Question: I'm using Orchard CMS v1.8.x. We've added the FlexSlider module and to make it link to specific areas of our site, we've added a field called "Slide Link" to the FlexSliderPart object.

Now, that all works pretty neat. But I have absolutely no idea how to reference this new field on the front-end. The FlexSliderWidgetViewModel only contains fields for Title and ImagePath. I have no idea how to retrieve the SlideLink (and SubTitle) field:
'''
namespace Tekno.FlexSlider.ViewModels
{
public class FlexSliderWidgetViewModel
{
public string Title { get; set; }
public string ImagePath { get; set; }
}
}
'''
And my View:
'''
@using Tekno.FlexSlider.ViewModels
@{
Style.Require("FlexSlider");
Script.Require("FlexSlider");
var items = (IEnumerable<FlexSliderWidgetViewModel>)Model.SlideItems;
}
<div class="flexslider">
<ul class="slides">
@foreach (var item in items)
{
<li>
@if (item.ImagePath != "")
{
<a href="@(/*what must I do here?*/)"><img src="@Display.ResizeMediaUrl(Path: item.ImagePath, Height: 400, Mode: "crop")" /></a>
}
<span class="slide-text">@item.Title</span>
</li>
}
</ul>
<span class="slide-text-bottom"></span>
</div>
'''
The Driver's Display function:
'''
protected override DriverResult Display(FlexSliderWidgetPart part, string displayType, dynamic shapeHelper)
{
var items = _contentManager.Query<FlexSliderPart, FlexSliderPartRecord>("FlexSlider")
.Where(i => i.GroupId == part.GroupId).OrderBy(i => i.Sort)
.List()
.Select(i => new FlexSliderWidgetViewModel()
{
ImagePath = ((MediaLibraryPickerField)i.Fields.Single(f => f.Name == "Picture"))
.MediaParts
.FirstOrDefault() == null ? "" : ((MediaLibraryPickerField)i.Fields.Single(f => f.Name == "Picture")).MediaParts.First().MediaUrl,
Title = i.Get<TitlePart>().Title
});
return ContentShape("Parts_FlexSliderWidget",
() => shapeHelper.Parts_FlexSliderWidget(SlideItems: items));
}
'''
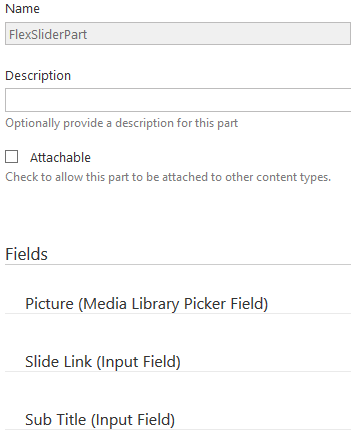
Answer: I had a quick look at the code and you won't be able to access those fields in the way the module is currently working. Basically it is accessing the content item in the drivers display method and then creating a View Model with the two bits of data (title and image)it deems necessary to send to the view. I would recommend changing the drivers Display method to send back the entire content item instead of that view model, you can then access fields you attach from the view directly.
If you don't have access to the driver you could I suppose grab the content manager in your view and redo all the work that driver is doing so you can access the content items. I wouldn't recommend this approach though...
This probably isn't the answer you were hoping for, sorry.
This is basically pseudo code as I don't have access to the module to actually see if it works, but it should point you in, well, some sort of direction.
'''
protected override DriverResult Display(FlexSliderWidgetPart part, string displayType, dynamic shapeHelper)
{
var items = _contentManager.Query<FlexSliderPart, FlexSliderPartRecord>("FlexSlider")
.Where(i => i.GroupId == part.GroupId).OrderBy(i => i.Sort)
.List();
return ContentShape("Parts_FlexSliderWidget",
() => shapeHelper.Parts_FlexSliderWidget(SlideItems: items));
}
'''
then in your view:
'''
@using Tekno.FlexSlider.ViewModels
@{
Style.Require("FlexSlider");
Script.Require("FlexSlider");
}
<div class="flexslider">
<ul class="slides">
@foreach (var part in Model.SlideItems)
{
dynamic item = part.ContentItem;
<li>
<a href="@item.FlexSliderPart.SlideLink.Value"><img src="@Display.ResizeMediaUrl(Path: item.FlexSliderPart.MediaParts[0].MediaUrl, Height: 400, Mode: "crop")" /></a>
<span class="slide-text">@item.TitlePart.Title</span>
</li>
}
</ul>
<span class="slide-text-bottom"></span>
</div>
'''
Important thing here is the casting the content item to a dynamic so you can access all the fields etc. I've also never used the new Media stuff in 1.8 so... don't know if I'm accessing that correctly. I don't like it ^^